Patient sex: F
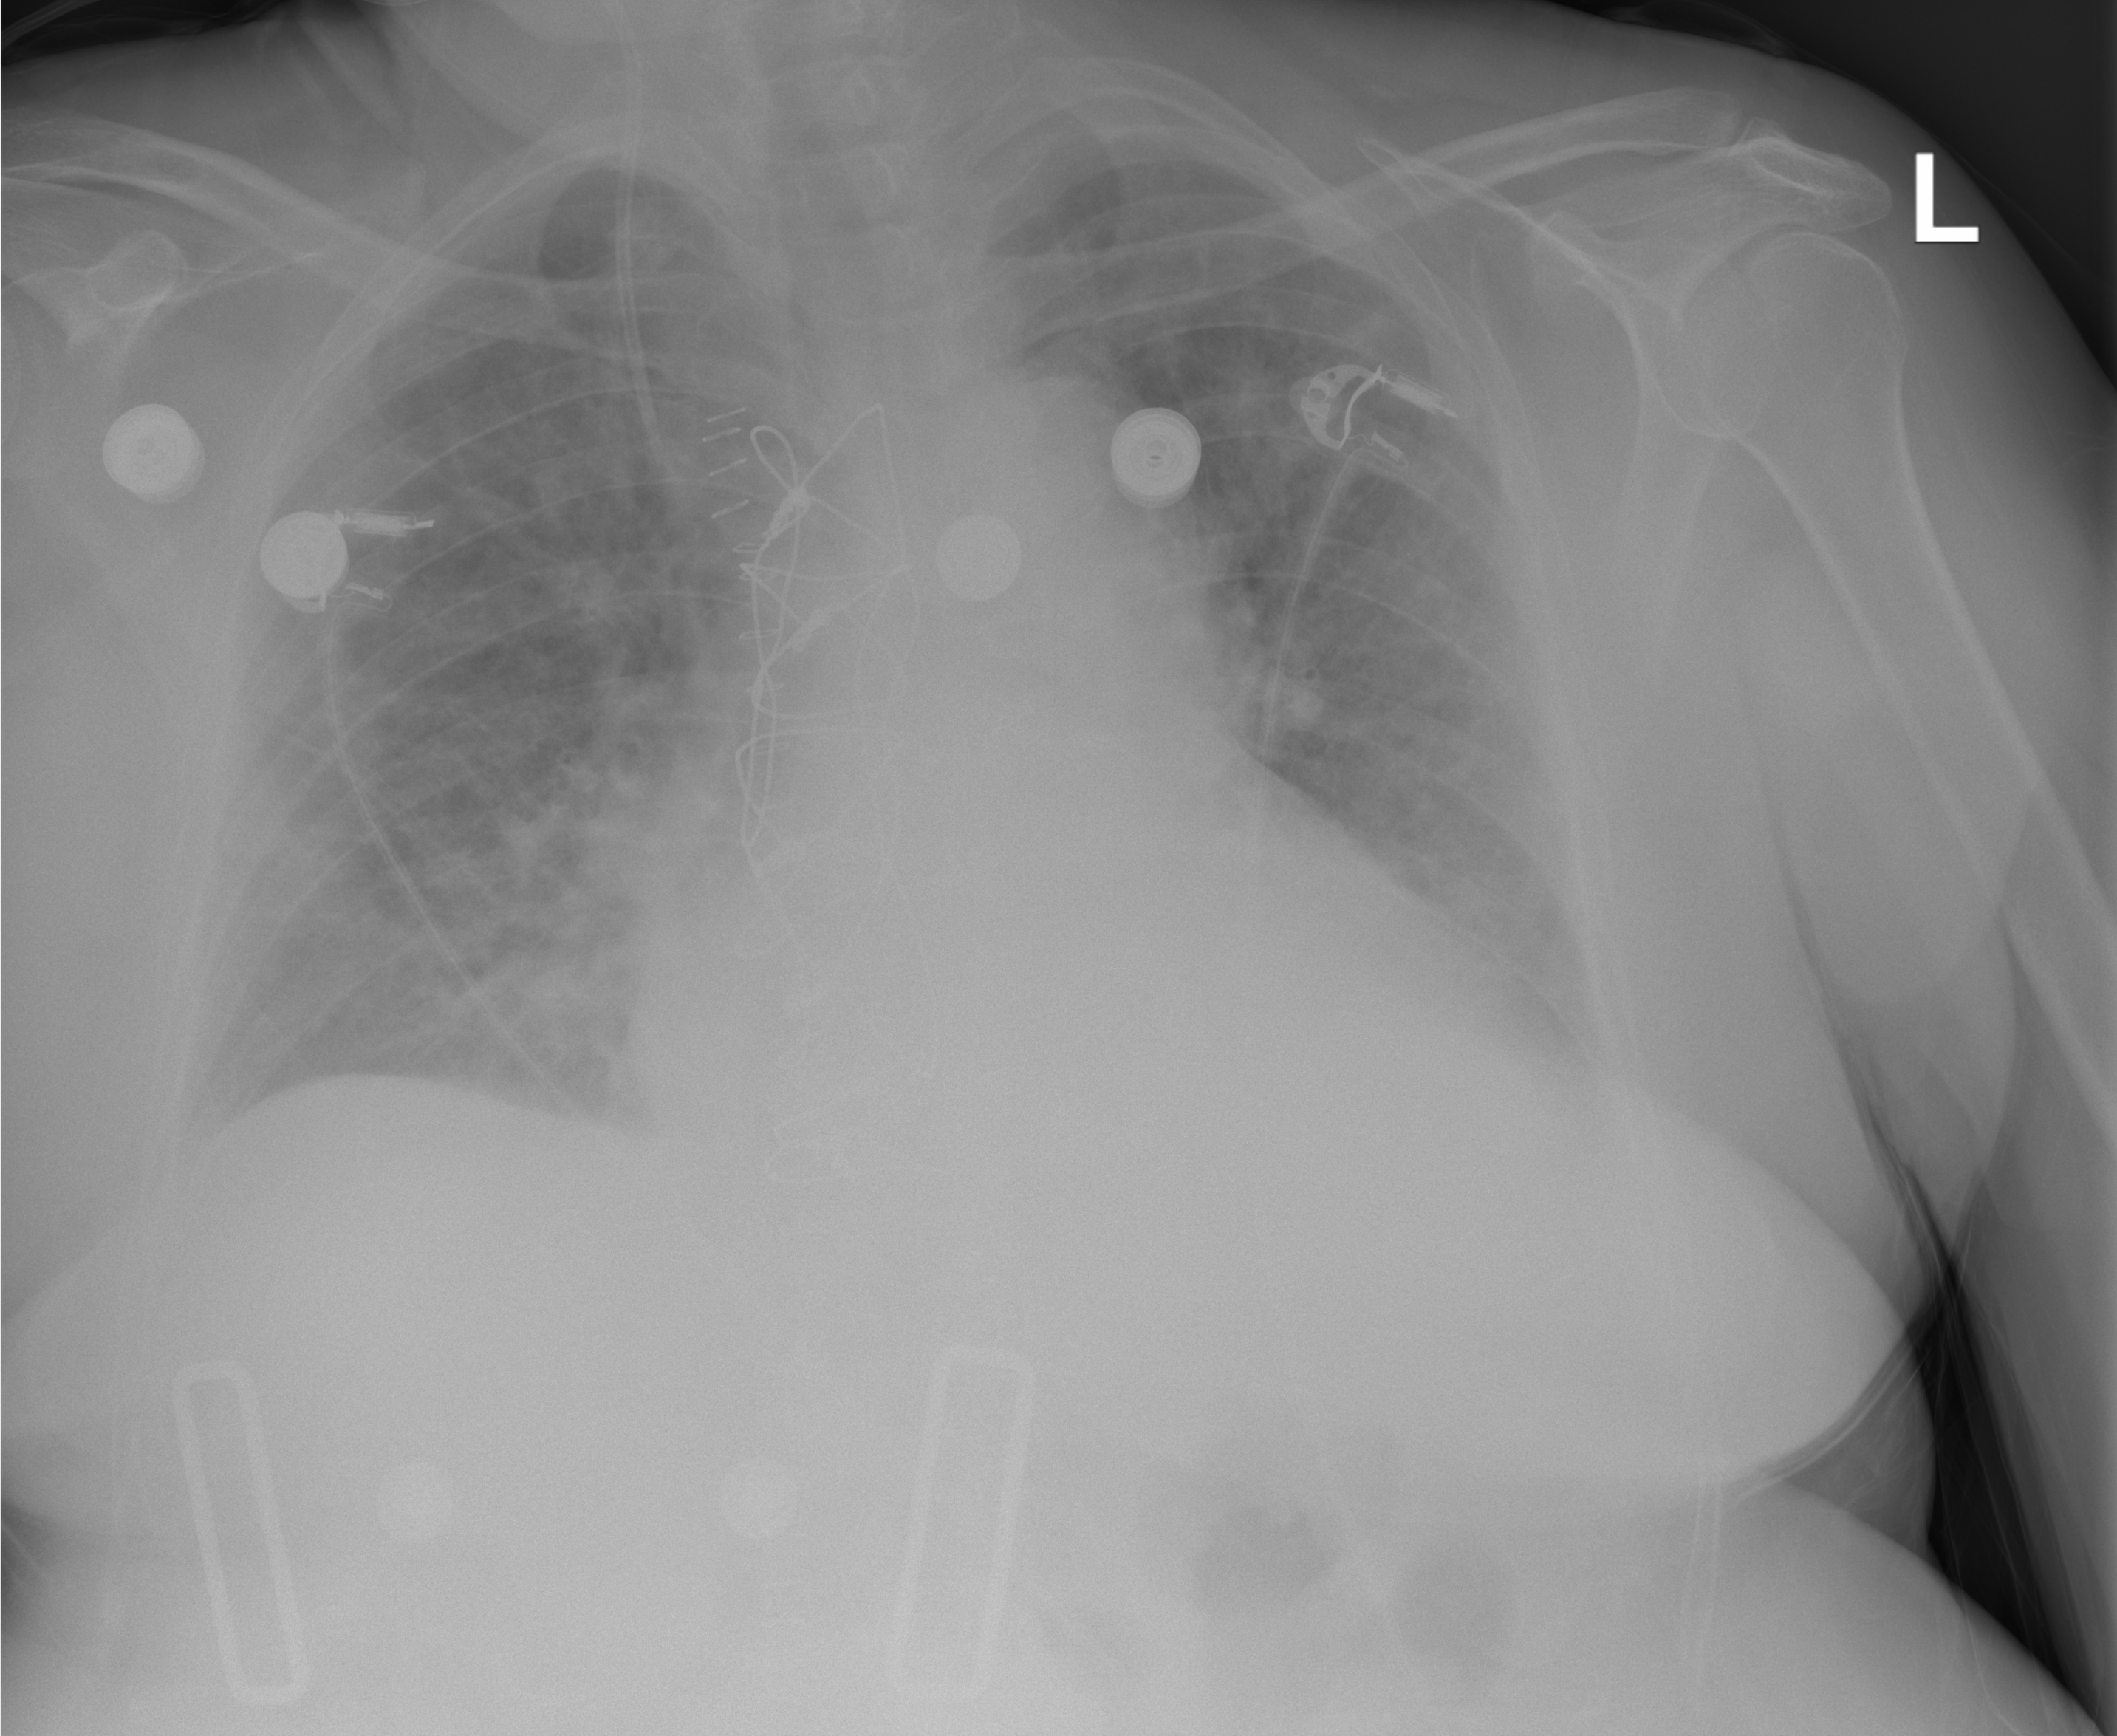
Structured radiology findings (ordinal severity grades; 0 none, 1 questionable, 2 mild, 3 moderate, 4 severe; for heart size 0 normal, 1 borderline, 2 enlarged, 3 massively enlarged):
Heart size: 1
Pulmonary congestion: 2
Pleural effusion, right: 1
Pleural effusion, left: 2
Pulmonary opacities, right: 1
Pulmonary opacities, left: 0
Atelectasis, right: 1
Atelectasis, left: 2